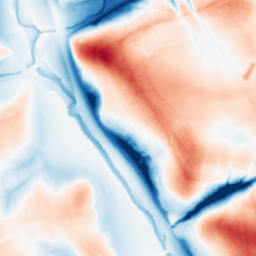
Category: classical
Decomposition family: gaussian
Decomposition parameters: sigma: 20
Upsampling method: cubic_catmull_rom
Upsampling parameters: scale: 4
Upsampling scale: 4